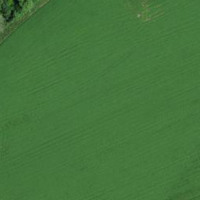
EUNIS habitat code: 52
Species observed at this site:
Berberis vulgaris
Plantago major